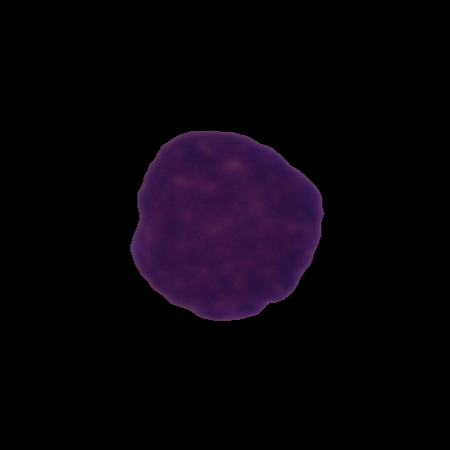
Label: cancer